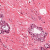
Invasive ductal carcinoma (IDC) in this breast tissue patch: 0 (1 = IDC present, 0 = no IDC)